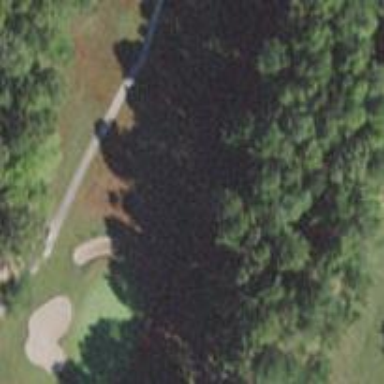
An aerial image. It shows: View of golf hole.